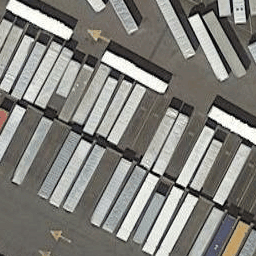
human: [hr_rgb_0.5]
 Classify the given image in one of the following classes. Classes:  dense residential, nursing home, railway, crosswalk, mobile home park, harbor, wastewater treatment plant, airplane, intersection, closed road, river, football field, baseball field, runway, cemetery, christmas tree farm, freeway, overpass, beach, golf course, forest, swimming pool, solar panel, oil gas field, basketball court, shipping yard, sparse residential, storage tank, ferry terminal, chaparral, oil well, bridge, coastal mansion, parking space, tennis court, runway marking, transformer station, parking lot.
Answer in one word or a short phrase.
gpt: shipping yard